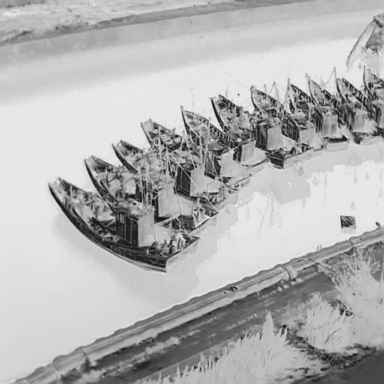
There are 11 bulk_carriers in the infrared image.